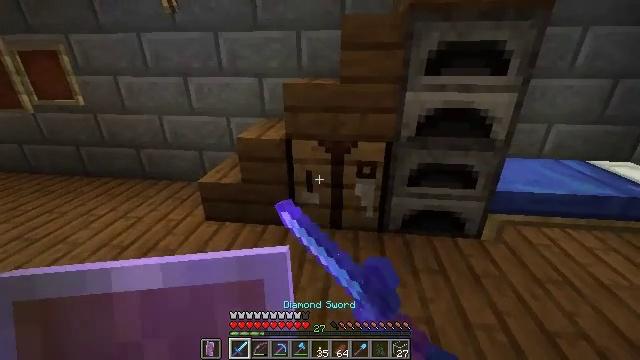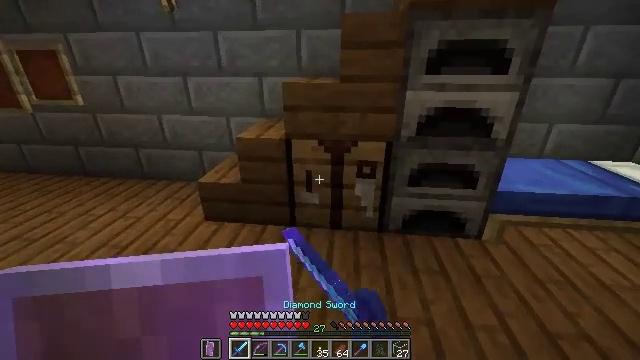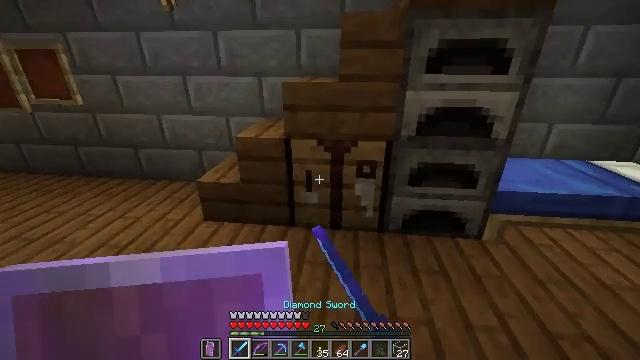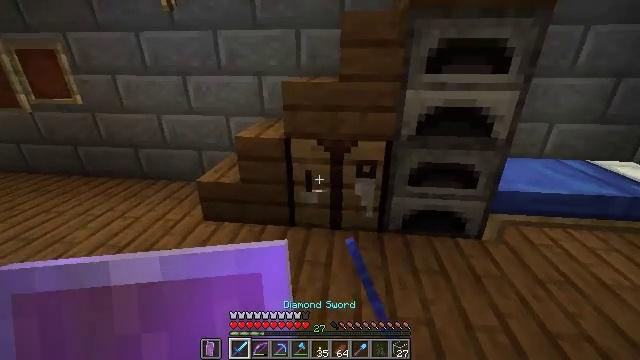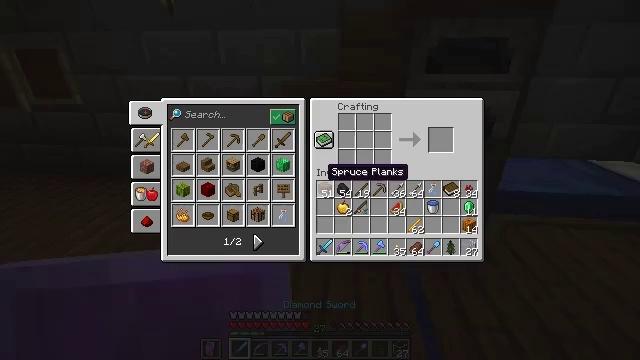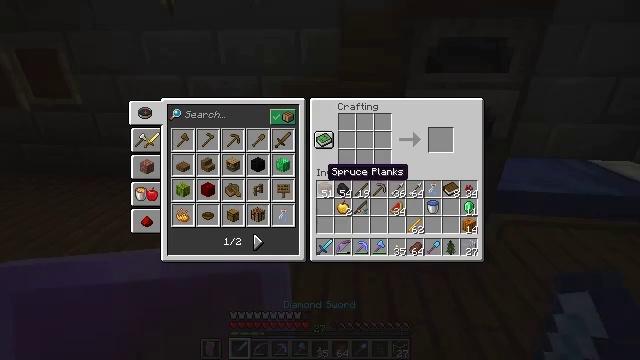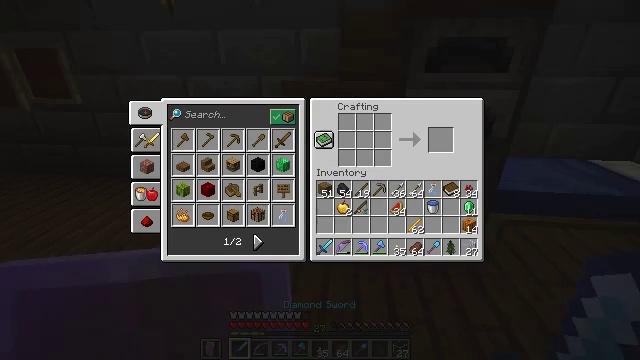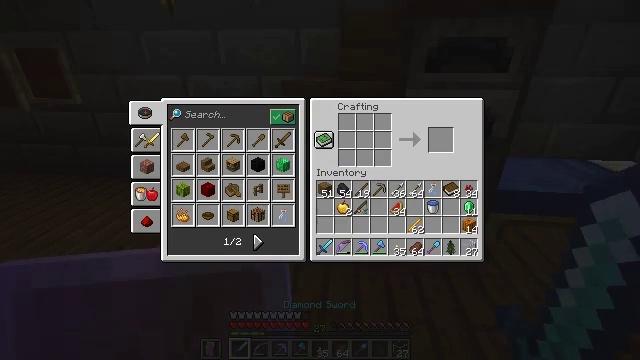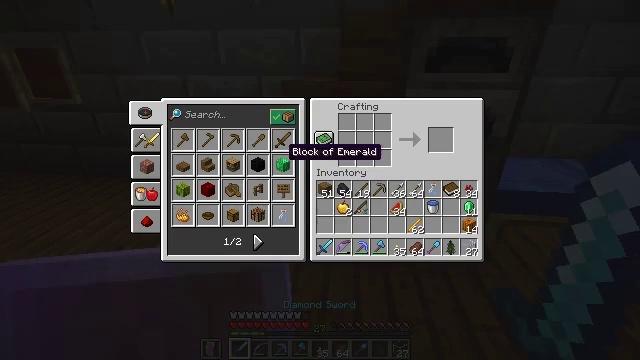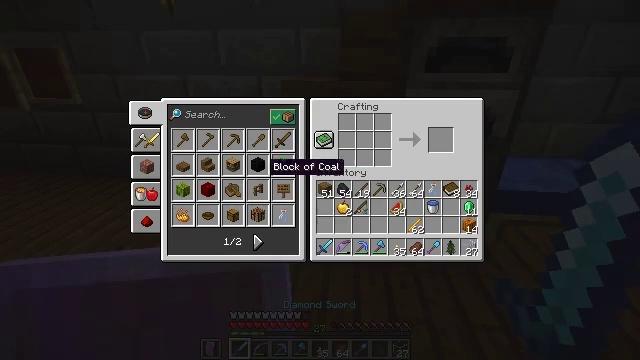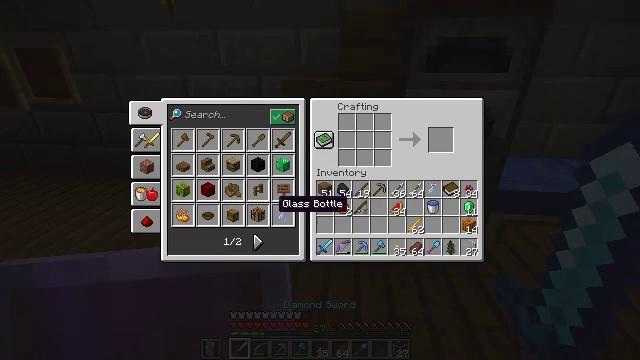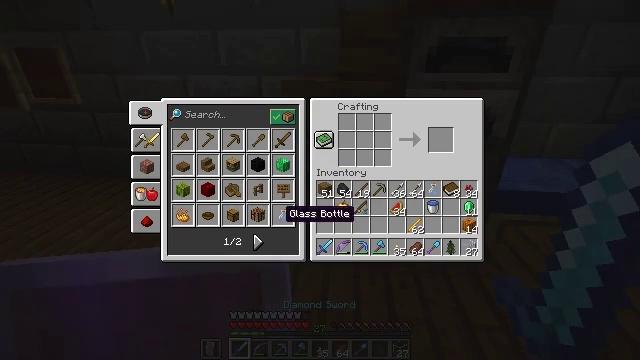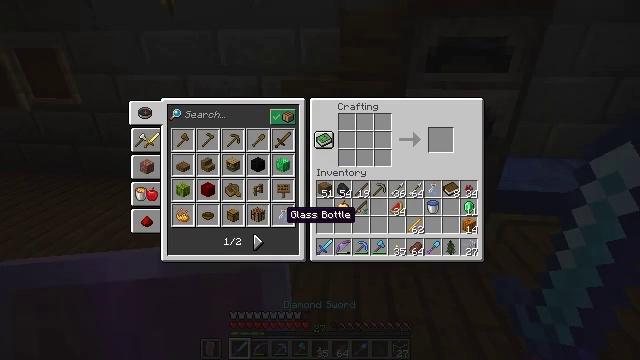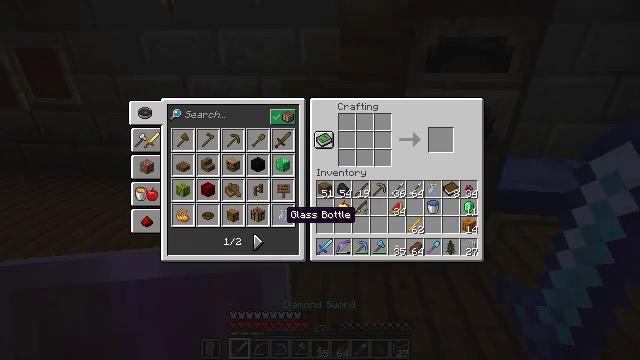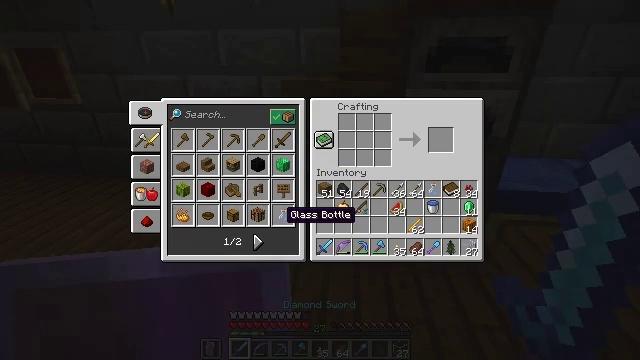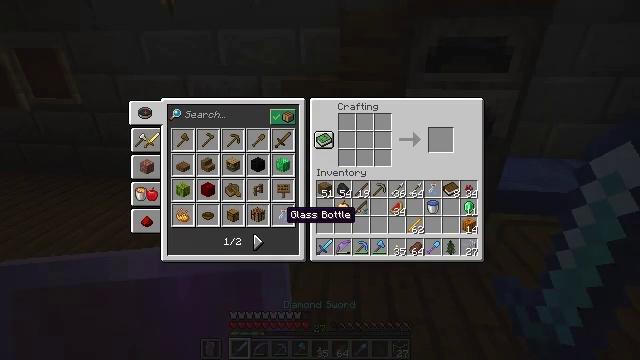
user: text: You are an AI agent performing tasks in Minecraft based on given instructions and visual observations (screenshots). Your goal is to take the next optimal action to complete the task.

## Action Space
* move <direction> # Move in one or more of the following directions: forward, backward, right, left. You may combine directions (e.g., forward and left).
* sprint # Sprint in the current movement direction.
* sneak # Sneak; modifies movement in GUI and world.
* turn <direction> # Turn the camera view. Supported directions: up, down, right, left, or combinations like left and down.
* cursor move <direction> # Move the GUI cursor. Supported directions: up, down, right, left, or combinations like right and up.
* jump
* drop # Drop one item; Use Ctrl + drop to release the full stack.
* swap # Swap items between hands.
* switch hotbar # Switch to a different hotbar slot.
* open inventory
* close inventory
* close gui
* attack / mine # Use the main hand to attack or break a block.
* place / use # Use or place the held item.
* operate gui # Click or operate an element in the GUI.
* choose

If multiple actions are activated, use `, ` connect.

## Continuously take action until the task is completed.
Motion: motion action
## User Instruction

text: Interact with the crafting table to craft a glass bottle.
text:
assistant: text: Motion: no_op
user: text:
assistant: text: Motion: no_op
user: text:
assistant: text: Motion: no_op
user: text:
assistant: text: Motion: no_op
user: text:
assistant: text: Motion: no_op
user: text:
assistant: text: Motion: no_op
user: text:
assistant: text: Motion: cursor move left and up
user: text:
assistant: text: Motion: cursor move left
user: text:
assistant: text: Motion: cursor move left and down
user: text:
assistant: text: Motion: cursor move right and down
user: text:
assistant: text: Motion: cursor move right and down
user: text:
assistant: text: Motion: no_op
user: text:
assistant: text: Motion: operate gui
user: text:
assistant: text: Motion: operate gui
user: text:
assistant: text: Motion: no_op
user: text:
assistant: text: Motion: no_op
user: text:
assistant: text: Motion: no_op
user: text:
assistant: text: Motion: no_op
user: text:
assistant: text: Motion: no_op
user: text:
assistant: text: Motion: no_op
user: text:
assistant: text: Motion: no_op
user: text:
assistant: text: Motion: operate gui
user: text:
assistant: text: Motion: operate gui
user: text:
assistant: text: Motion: no_op
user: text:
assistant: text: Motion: no_op
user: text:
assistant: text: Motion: no_op
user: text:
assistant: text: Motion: no_op
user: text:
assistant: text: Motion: no_op
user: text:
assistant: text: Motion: no_op
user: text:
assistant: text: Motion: no_op